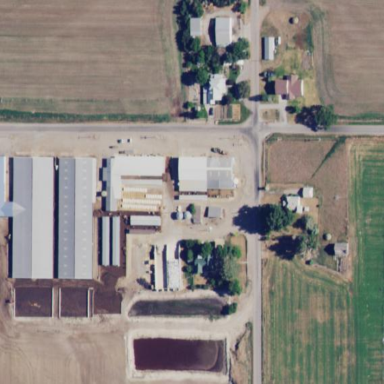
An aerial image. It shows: Farmyard area.